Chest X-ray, AP view. Patient: 63 years old, sex F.
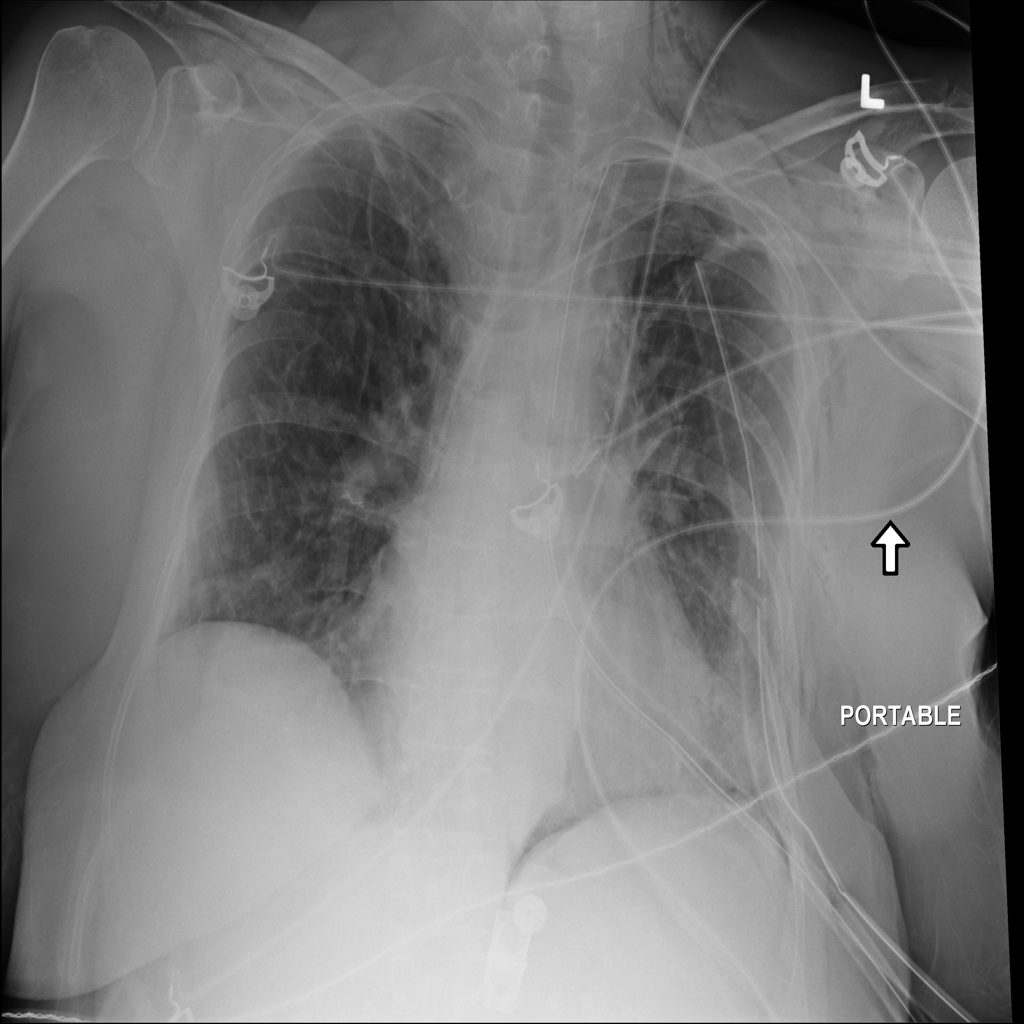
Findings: Infiltration, Pneumothorax